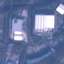
Land use / land cover class: Industrial